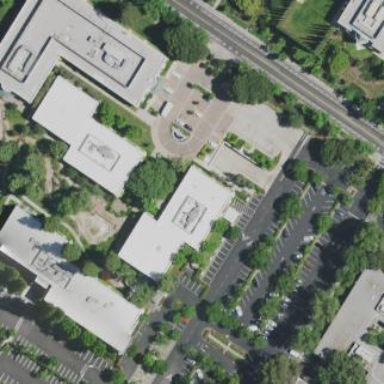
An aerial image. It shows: Building.